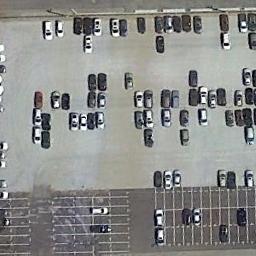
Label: parking_lot